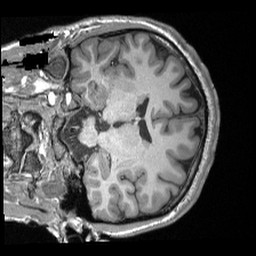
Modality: T1w
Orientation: coronal